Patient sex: M
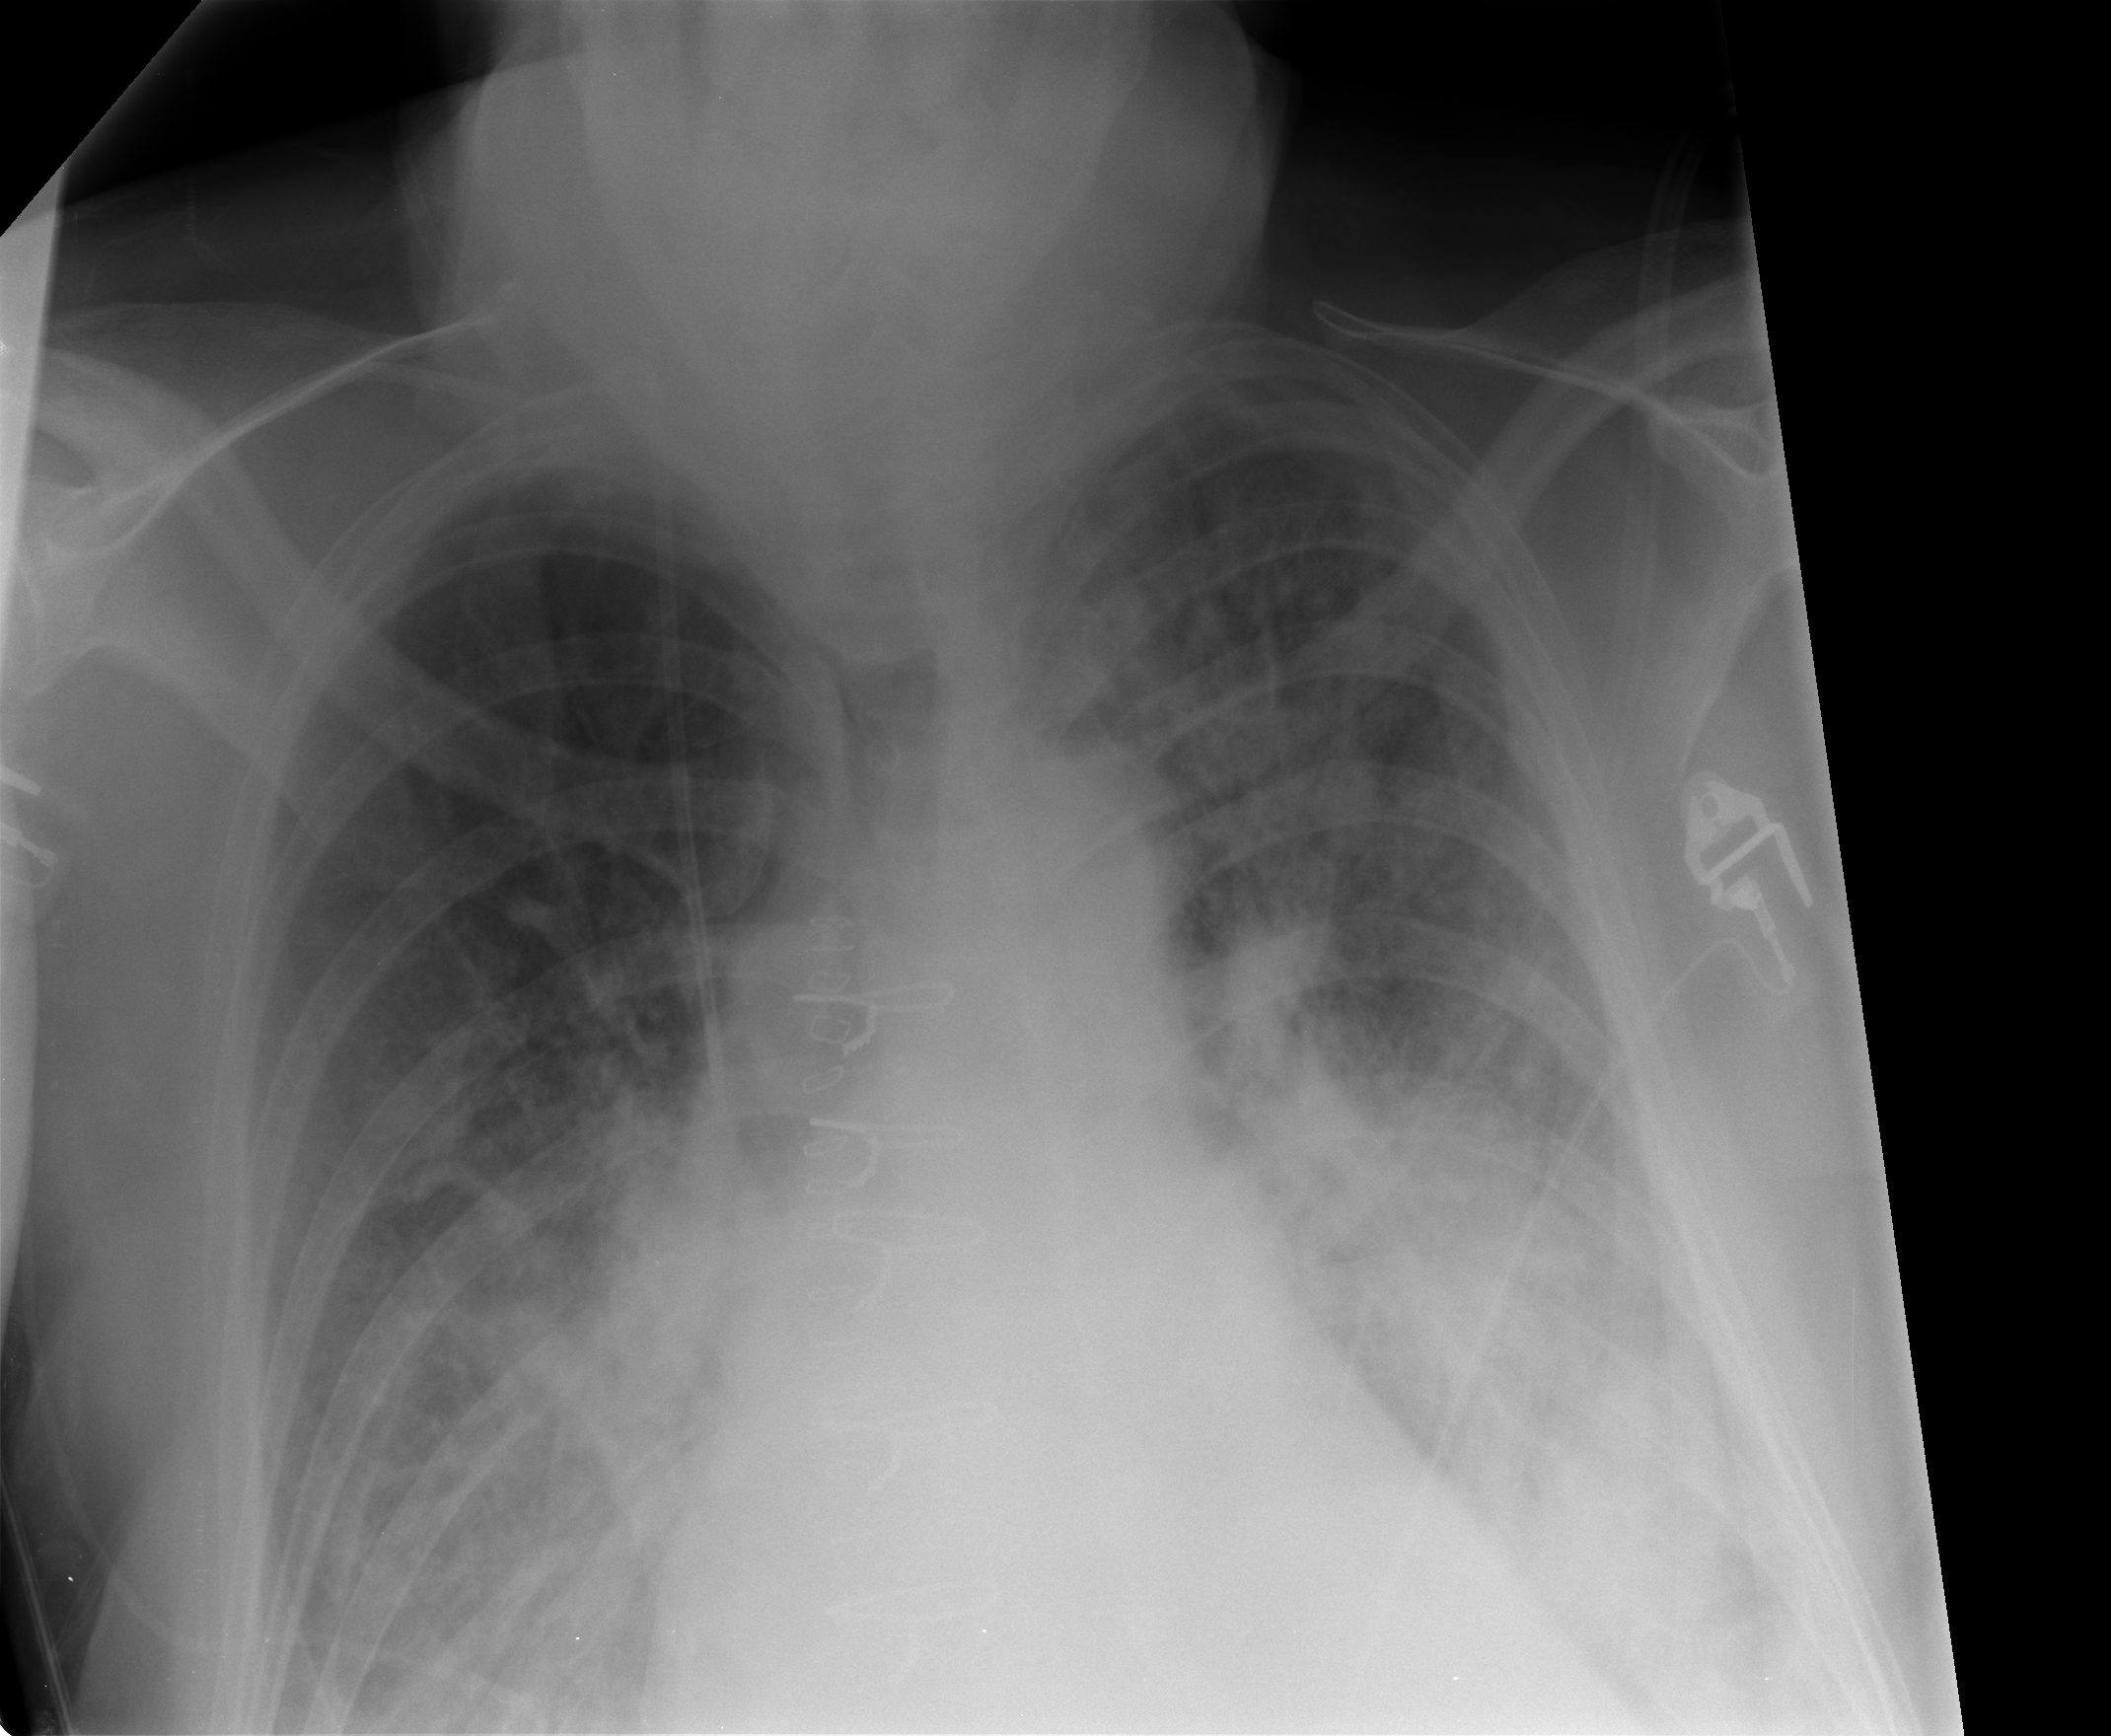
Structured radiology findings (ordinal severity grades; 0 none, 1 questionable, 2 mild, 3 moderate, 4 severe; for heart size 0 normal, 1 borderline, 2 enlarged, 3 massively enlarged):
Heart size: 2
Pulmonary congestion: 2
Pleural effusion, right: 0
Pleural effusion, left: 2
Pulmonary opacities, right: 2
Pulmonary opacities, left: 3
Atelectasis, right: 2
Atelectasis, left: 2